Question: May I know how to send email based on gridview column containing email addresses?
I am currently using asp.net and c#. I'm also currently using smtp gmail for the email.
Currently, I had a gridview1 which contain customers (email, name, accountNo) that had bounced cheque, however I wish to send an standard email, to all these customers upon clicking a button. May I know how should i go about it? Their email is stored in database and will be shown on gridview.
'''
private void SendEMail(MailMessage mail)
{
SmtpClient client = new SmtpClient();
client.Host = "smtp.gmail.com";
client.Port = 587;
client.EnableSsl = true;
client.Credentials = new System.Net.NetworkCredential("@gmail.com", "password");
try
{
client.Send(mail);
}
catch (Exception ex)
{
Console.WriteLine("{0} Exception caught.", ex);
}
'''

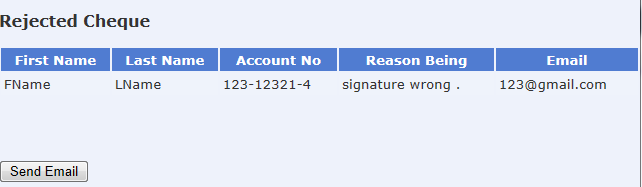
Answer: The easiest would be loop through the dataset that you have bound to grid view. But since you have asked about gridview, here is how you can loop through gridview rows
On button_click write this
'''
string email = "";
foreach (GridViewRow item in GridView1.Rows)
{
//considering 1st column contains email address
//if not, replace it with correct index
email = item.Cells[0].Text;
//code to send email
}
'''
Updating my code to use your sendEmail function
'''
public void button_click(object sender, EventArgs e)
{
string email = "";
foreach (GridViewRow item in GridView1.Rows)
{
//if not, replace it with correct index
email = item.Cells[4].Text;
//code to send email
//reciever email add
MailAddress to = new MailAddress(email);
//sender email address
MailAddress from = new MailAddress("your@email");
MailMessage msg = new MailMessage();
//use reason shown in grid
msg.Subject = item.Cells[3].Text;
//you can similar extract FName, LName, Account number from grid
// and use it in your message body
//Keep your message body like
str email_msg = "Dear {0} {1}, Your cheque for account number {2} bounced because of the reason {3}";
msg = String.Format(email_msg , item.Cells[0].Text,item.Cells[1].Text,item.Cells[2].Text,item.Cells[3].Text);
msg.Body = email_msg ;
msg.From = from;
msg.To.Add(to);
SendEMail(msg);
}
}
'''